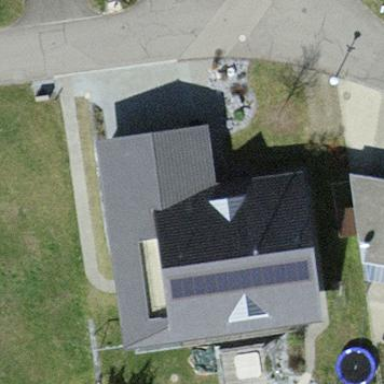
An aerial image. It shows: Detached building with gabled roof.